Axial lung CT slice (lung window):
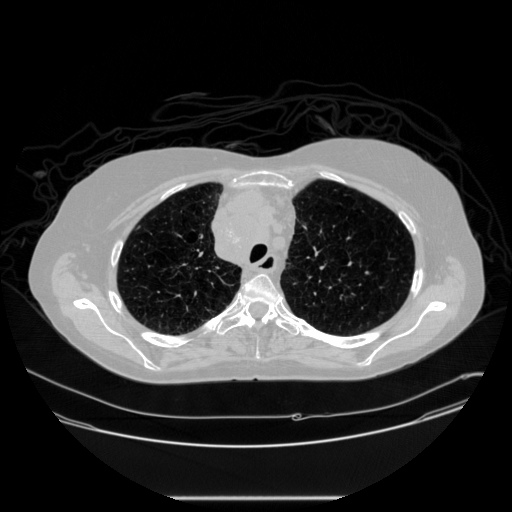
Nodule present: no